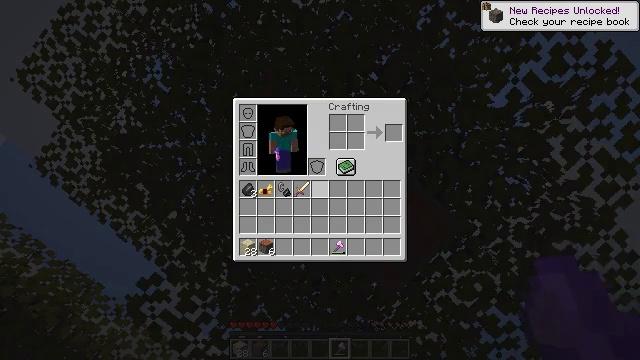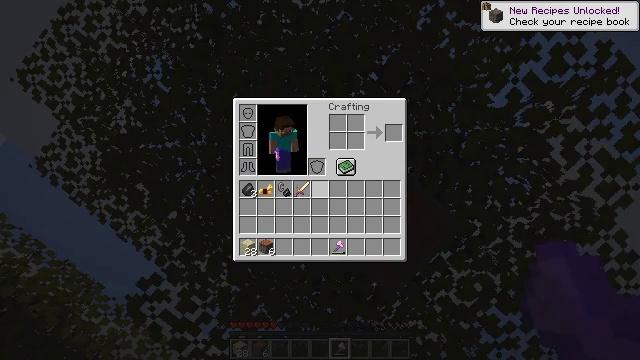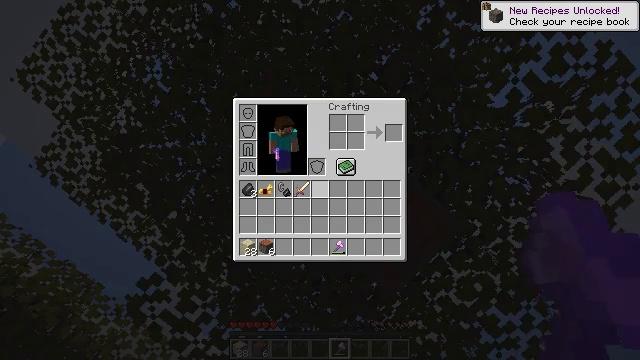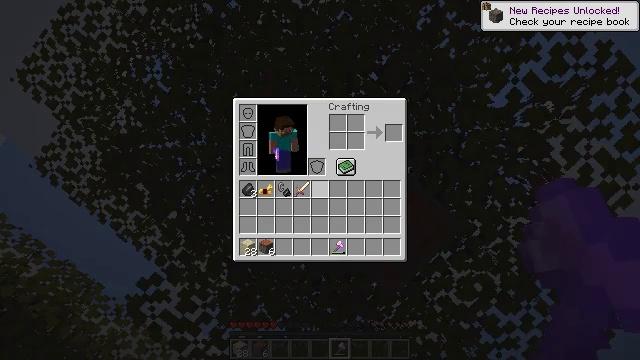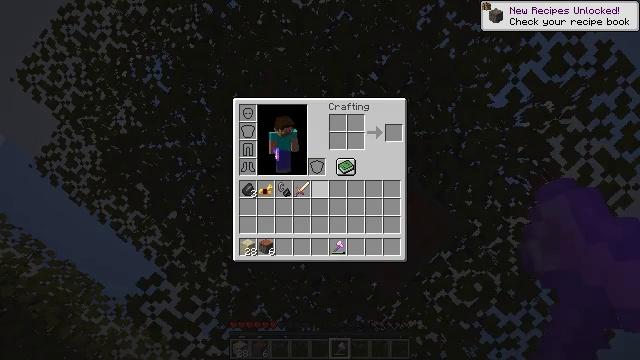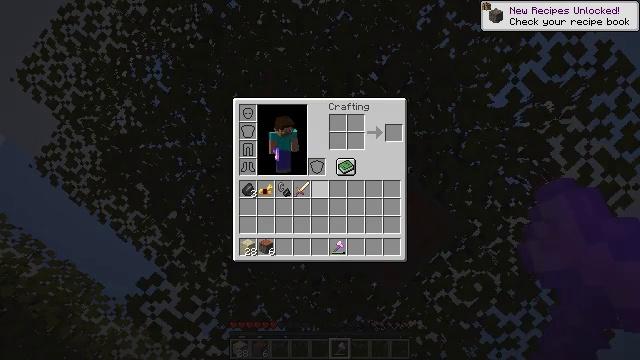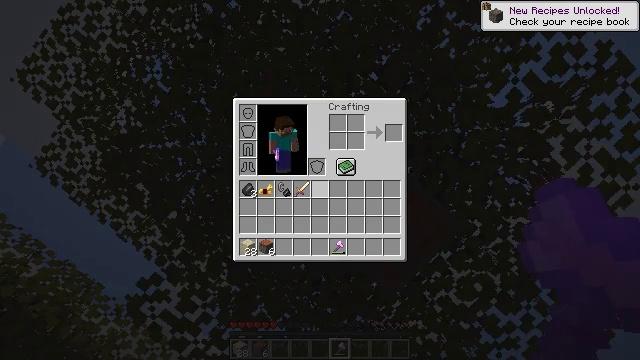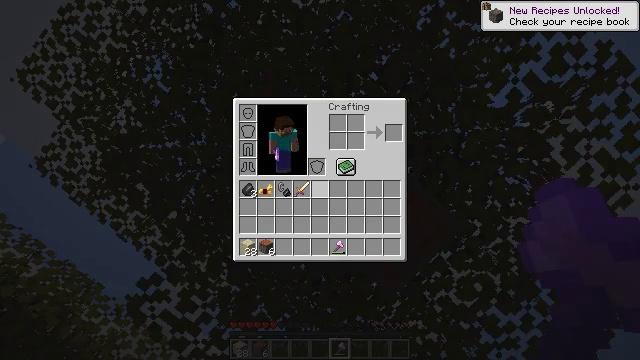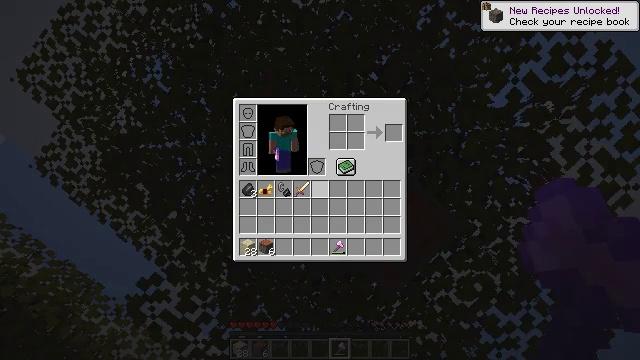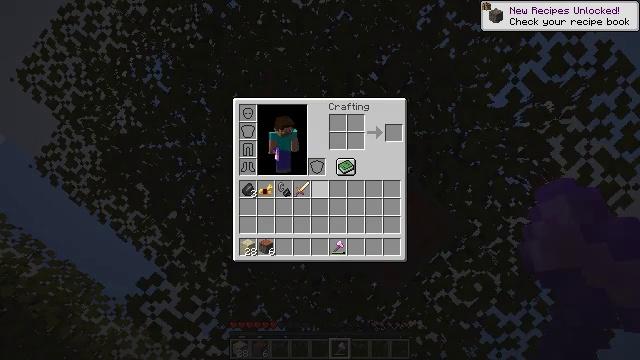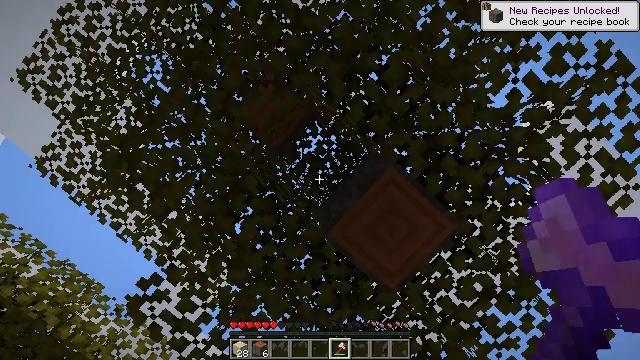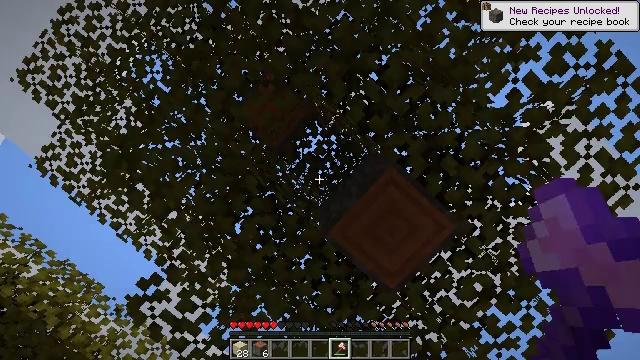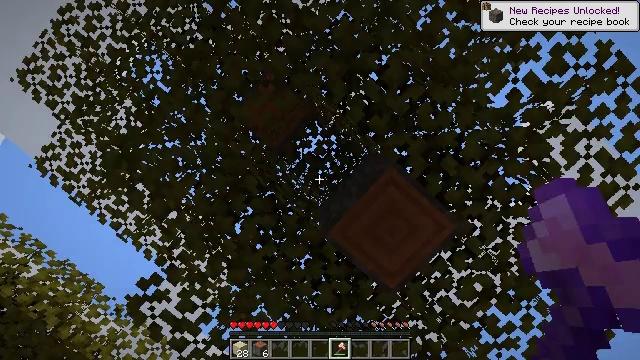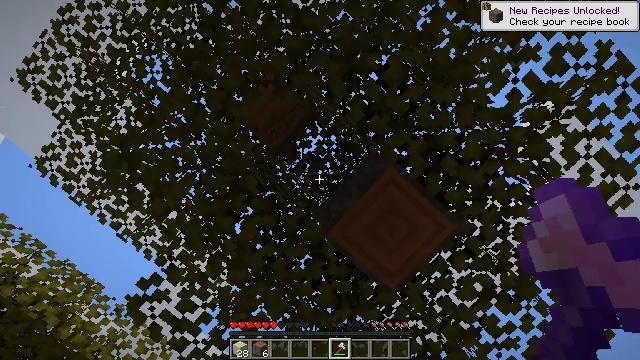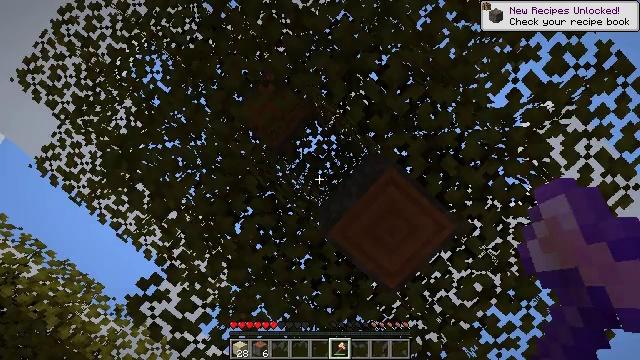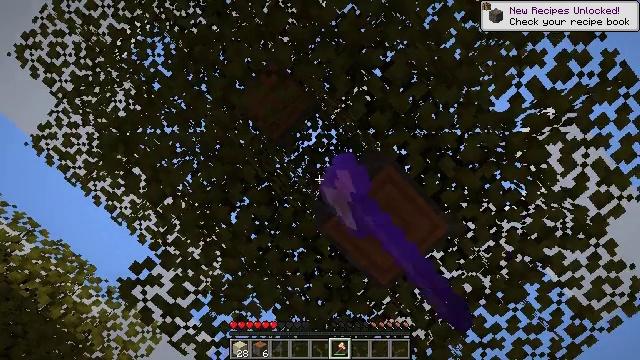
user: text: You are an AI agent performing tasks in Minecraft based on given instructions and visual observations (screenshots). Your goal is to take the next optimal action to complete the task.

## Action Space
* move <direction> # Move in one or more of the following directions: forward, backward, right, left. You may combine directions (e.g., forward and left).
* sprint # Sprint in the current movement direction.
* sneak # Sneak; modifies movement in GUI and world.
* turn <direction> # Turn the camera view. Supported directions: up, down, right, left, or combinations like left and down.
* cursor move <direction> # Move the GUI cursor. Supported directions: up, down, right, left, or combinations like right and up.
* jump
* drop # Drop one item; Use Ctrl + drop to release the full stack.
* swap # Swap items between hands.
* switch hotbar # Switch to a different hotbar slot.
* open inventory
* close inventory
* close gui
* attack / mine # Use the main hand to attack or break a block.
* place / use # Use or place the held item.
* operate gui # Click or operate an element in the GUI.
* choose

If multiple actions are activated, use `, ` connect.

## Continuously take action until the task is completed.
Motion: motion action
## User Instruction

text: Harvest the acacia log from the forest.
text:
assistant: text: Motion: no_op
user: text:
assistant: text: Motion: no_op
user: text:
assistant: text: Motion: no_op
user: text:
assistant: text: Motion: no_op
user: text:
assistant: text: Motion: no_op
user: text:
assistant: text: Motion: no_op
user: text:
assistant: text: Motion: no_op
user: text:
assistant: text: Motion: no_op
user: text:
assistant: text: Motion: no_op
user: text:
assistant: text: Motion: close inventory
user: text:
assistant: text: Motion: close inventory
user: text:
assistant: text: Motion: close inventory
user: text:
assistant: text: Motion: no_op
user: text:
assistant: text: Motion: attack / mine
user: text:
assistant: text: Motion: turn right and down, attack / mine
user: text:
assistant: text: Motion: turn right and down, attack / mine
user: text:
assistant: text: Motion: turn right, attack / mine
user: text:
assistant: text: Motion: attack / mine
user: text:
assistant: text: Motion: attack / mine
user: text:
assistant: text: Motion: attack / mine
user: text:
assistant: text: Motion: attack / mine
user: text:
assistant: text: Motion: turn right, attack / mine
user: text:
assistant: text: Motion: turn right and down, attack / mine
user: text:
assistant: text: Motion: attack / mine
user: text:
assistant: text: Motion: attack / mine
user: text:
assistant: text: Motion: attack / mine
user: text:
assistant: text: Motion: attack / mine